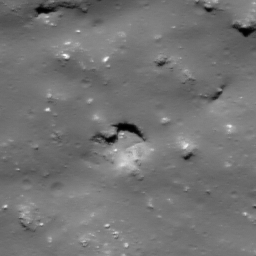
Pit: Tycho 5a
Host crater: Tycho
Host type: impact_melt
Lunar coordinates: latitude -42.62, longitude 348.633